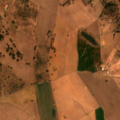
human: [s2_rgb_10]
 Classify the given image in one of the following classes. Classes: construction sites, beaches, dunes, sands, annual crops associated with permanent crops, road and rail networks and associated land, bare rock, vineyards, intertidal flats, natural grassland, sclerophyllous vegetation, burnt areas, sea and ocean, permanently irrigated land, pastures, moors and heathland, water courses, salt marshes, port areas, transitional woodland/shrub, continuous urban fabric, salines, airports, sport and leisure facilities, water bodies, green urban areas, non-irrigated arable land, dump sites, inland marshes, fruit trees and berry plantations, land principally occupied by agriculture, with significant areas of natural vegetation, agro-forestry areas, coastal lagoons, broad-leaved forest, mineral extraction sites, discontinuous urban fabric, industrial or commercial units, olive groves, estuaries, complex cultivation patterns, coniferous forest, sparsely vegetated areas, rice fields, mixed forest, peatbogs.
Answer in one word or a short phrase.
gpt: non-irrigated arable land, permanently irrigated land, complex cultivation patterns, agro-forestry areas